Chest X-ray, PA view. Patient: 48 years old, sex M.
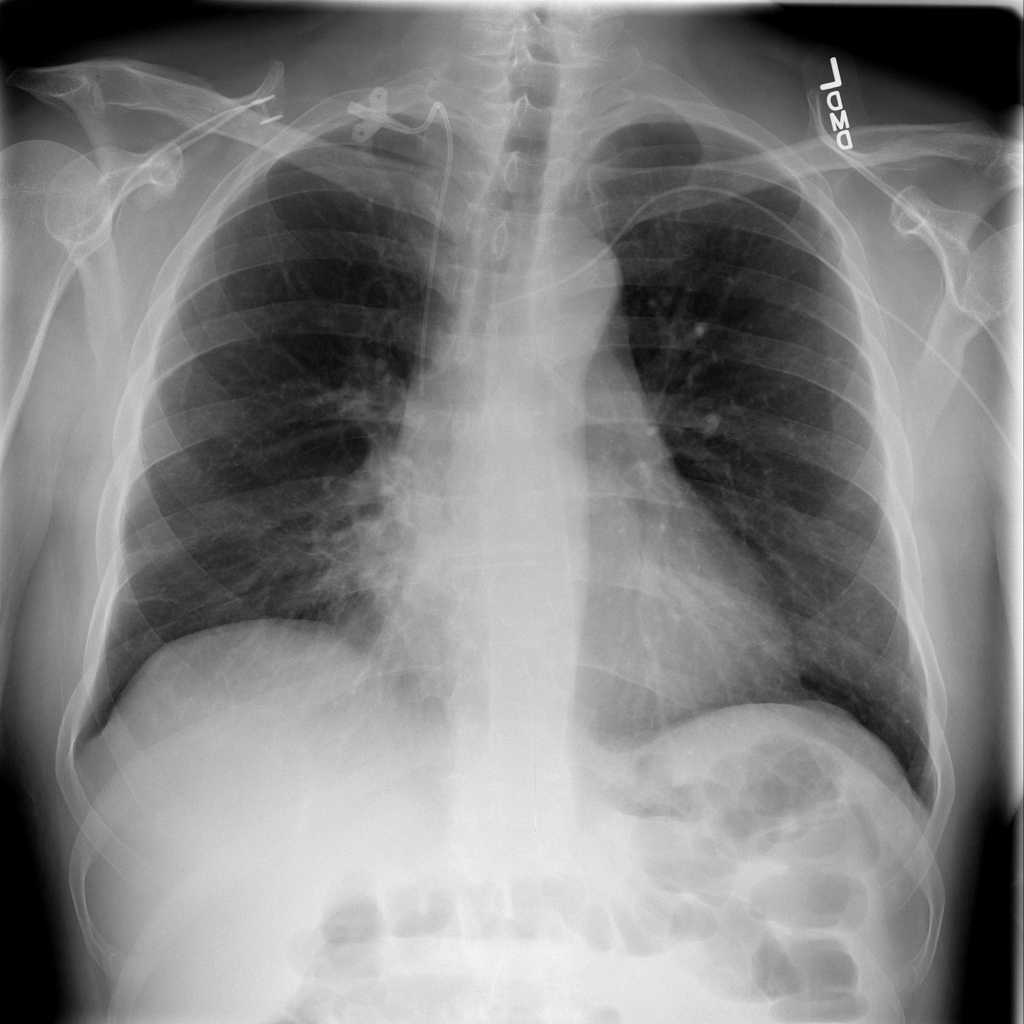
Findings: Infiltration